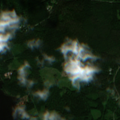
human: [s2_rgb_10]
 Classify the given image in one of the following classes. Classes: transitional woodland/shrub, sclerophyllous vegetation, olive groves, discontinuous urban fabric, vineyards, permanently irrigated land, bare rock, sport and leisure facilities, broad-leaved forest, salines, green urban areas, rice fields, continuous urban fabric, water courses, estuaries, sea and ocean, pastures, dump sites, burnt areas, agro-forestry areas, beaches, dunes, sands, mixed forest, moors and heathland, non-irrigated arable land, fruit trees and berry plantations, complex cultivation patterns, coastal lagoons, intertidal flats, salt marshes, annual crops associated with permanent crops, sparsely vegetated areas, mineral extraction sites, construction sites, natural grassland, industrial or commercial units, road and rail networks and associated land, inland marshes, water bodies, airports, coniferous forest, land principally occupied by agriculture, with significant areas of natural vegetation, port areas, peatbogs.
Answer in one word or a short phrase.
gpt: broad-leaved forest, mixed forest, water bodies